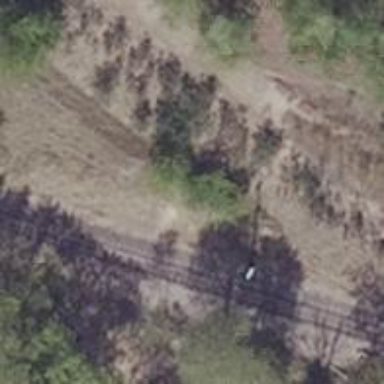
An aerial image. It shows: Abandoned railway yard is depicted.